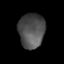
Tissue: skin
Cell type: Epithelial cells
Senescence score: 0.986
Nuclear area (px): 887
Mean DAPI intensity: 79.325